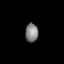
Tissue: lung
Cell type: Epithelial cells
Senescence score: 0.2188
Nuclear area (px): 233
Mean DAPI intensity: 130.785